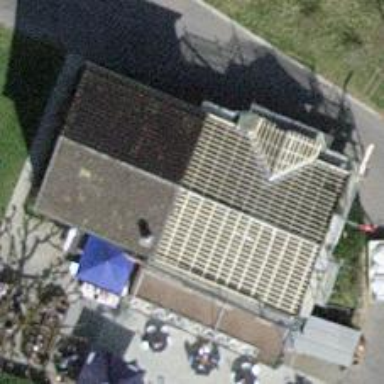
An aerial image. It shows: Restaurant.